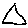
Label: triangle